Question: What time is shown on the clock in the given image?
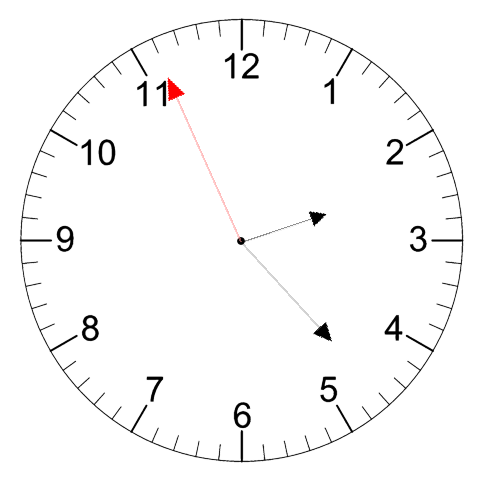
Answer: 02:22:56